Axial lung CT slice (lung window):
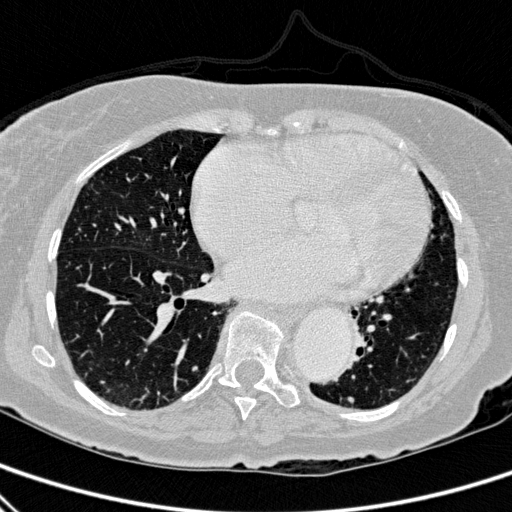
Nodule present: yes
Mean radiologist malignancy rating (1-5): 2.667